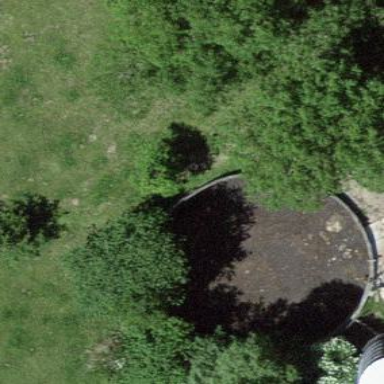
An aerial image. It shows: Building with storage tank.